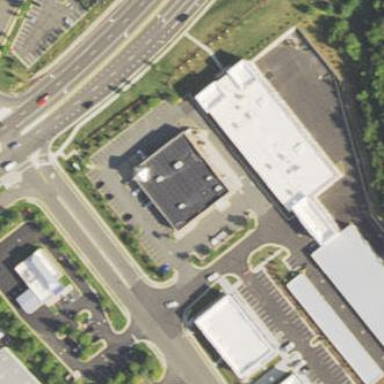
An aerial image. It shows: Building.